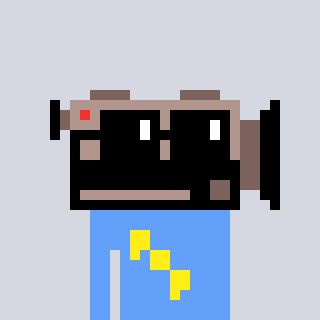
a pixel art character with square black sunglasses, a camcorder-shaped head and a blue-colored body on a cool background